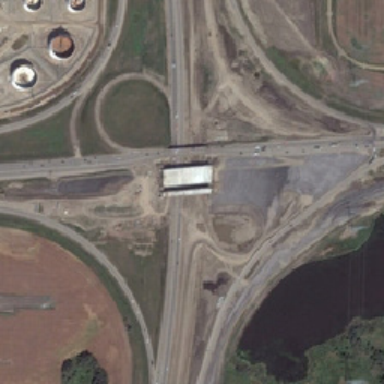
A pond with some green plants and some bare soil and several trays inside is near the viaduct .